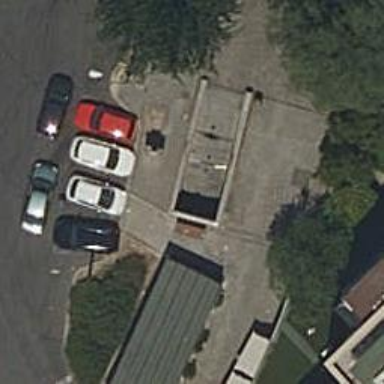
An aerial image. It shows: Subway entrance for railway system.